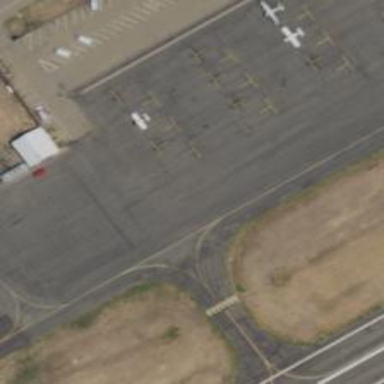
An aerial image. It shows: View of taxiway at the airport.